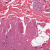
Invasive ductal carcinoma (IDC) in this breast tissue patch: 0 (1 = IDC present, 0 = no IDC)